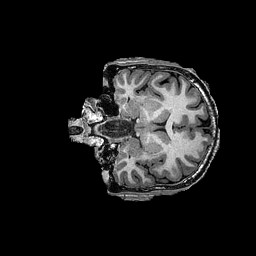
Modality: T1w
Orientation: coronal
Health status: ill
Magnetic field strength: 3 T